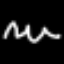
Label: squiggle